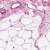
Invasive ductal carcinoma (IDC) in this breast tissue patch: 0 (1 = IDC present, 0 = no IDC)